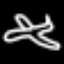
Label: airplane